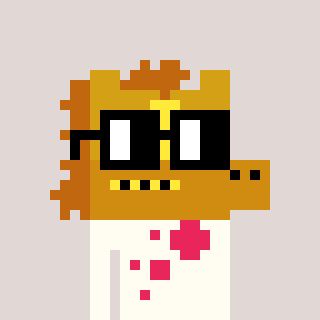
a pixel art character with square black glasses, a yellow horse-shaped head and a grayscale-colored body on a warm background